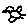
Label: bird